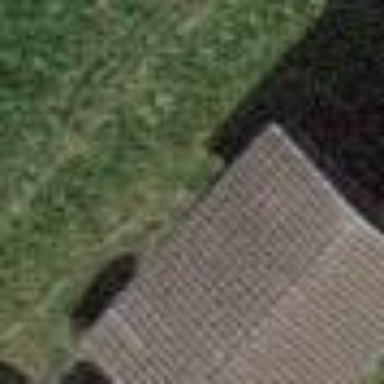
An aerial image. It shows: Shed.